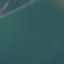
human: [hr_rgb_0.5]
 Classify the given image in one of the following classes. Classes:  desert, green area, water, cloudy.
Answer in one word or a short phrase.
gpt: water